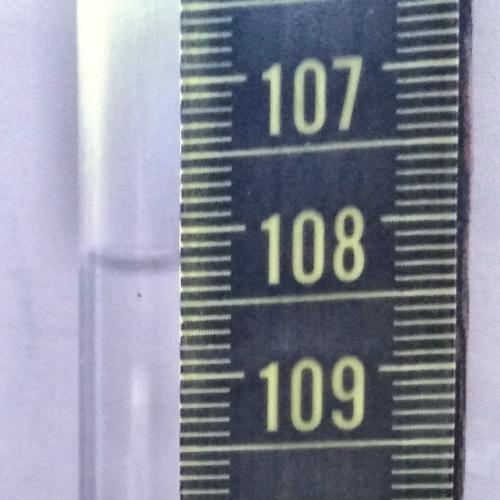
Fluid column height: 108.2 cm